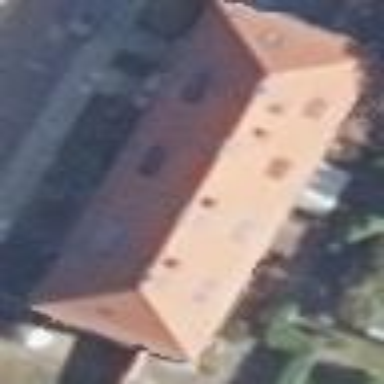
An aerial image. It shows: Residential building with hipped red roof.